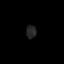
Tissue: prostate
Cell type: T cells
Senescence score: 0.767
Nuclear area (px): 128
Mean DAPI intensity: 37.578